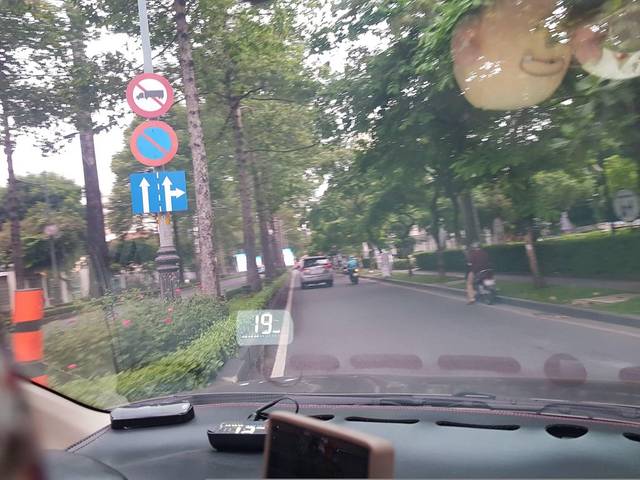
Region: Vietnam
Coordinates: 10.785, 106.689